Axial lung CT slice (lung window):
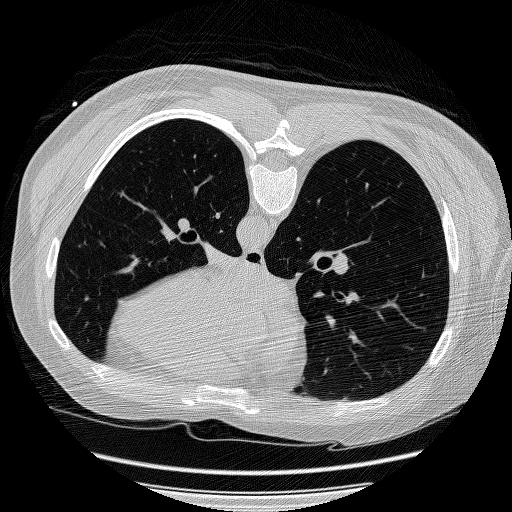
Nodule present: no